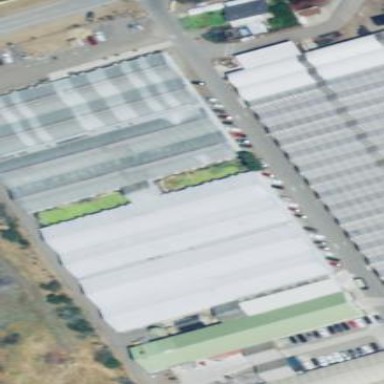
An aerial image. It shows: Greenhouse.